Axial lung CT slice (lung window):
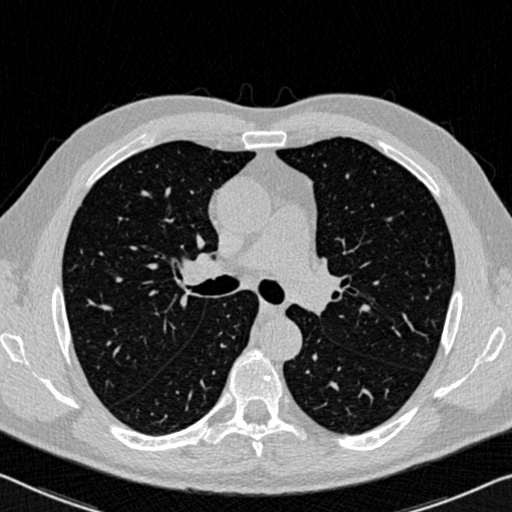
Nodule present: no